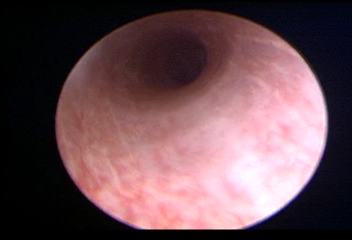
Modality: WLC
Class: Normal mucosa
Bladder cancer association: No